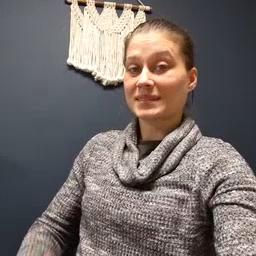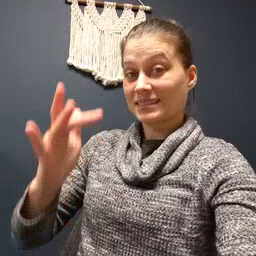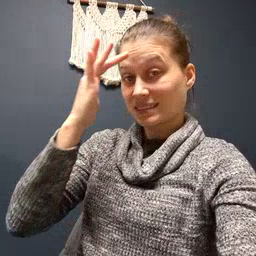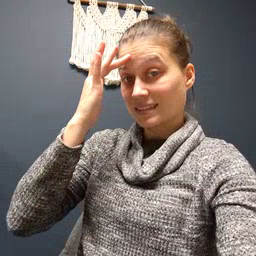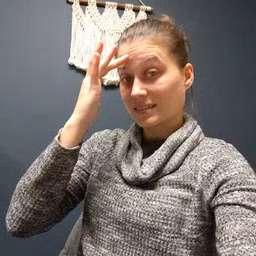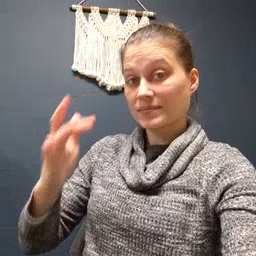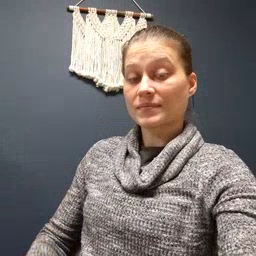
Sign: sick